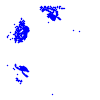
Particle: pion